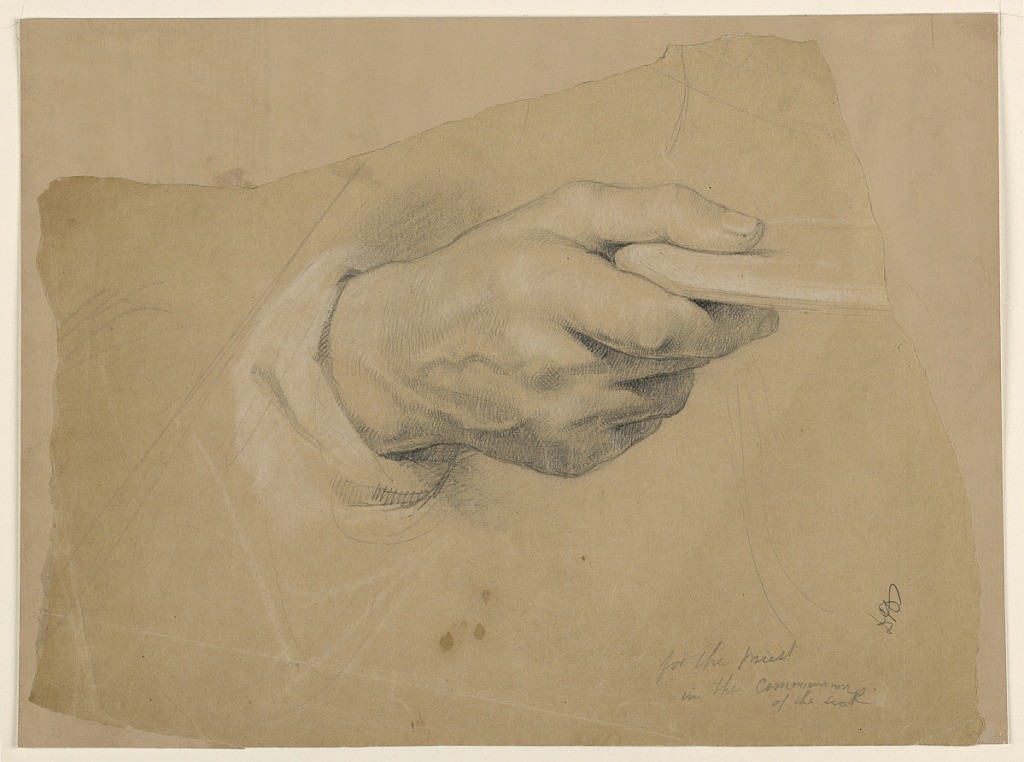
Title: Study of Right Hand for the Priest in the "Communion of the Sick"
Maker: Daniel Huntington, American, 1816–1906
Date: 1844–45
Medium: Graphite, white chalk on tan wove paper
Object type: Drawing
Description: Part of sleeve and right hand, holding a flat plate.